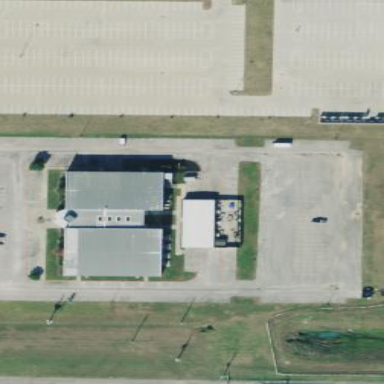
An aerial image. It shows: Parking area with asphalt surface.